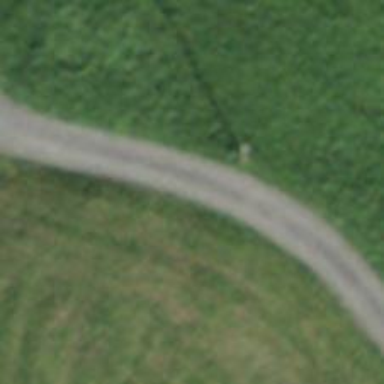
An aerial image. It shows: Well-maintained track road with grade 1 tracktype.